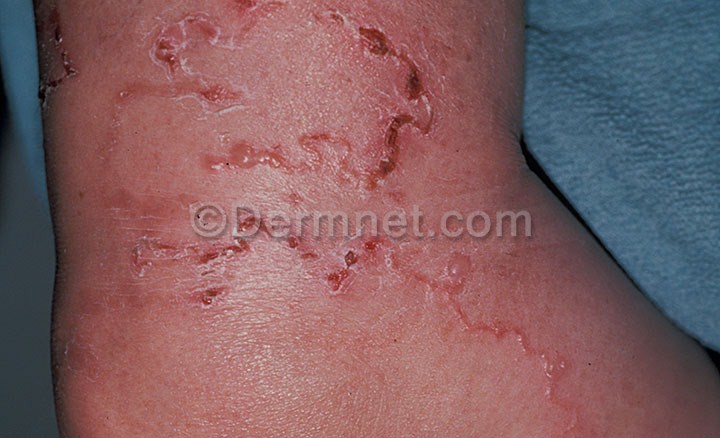
Disease: Scabies Lyme Disease and other Infestations and Bites